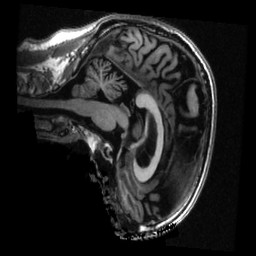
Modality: T1w
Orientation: sagittal